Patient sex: M
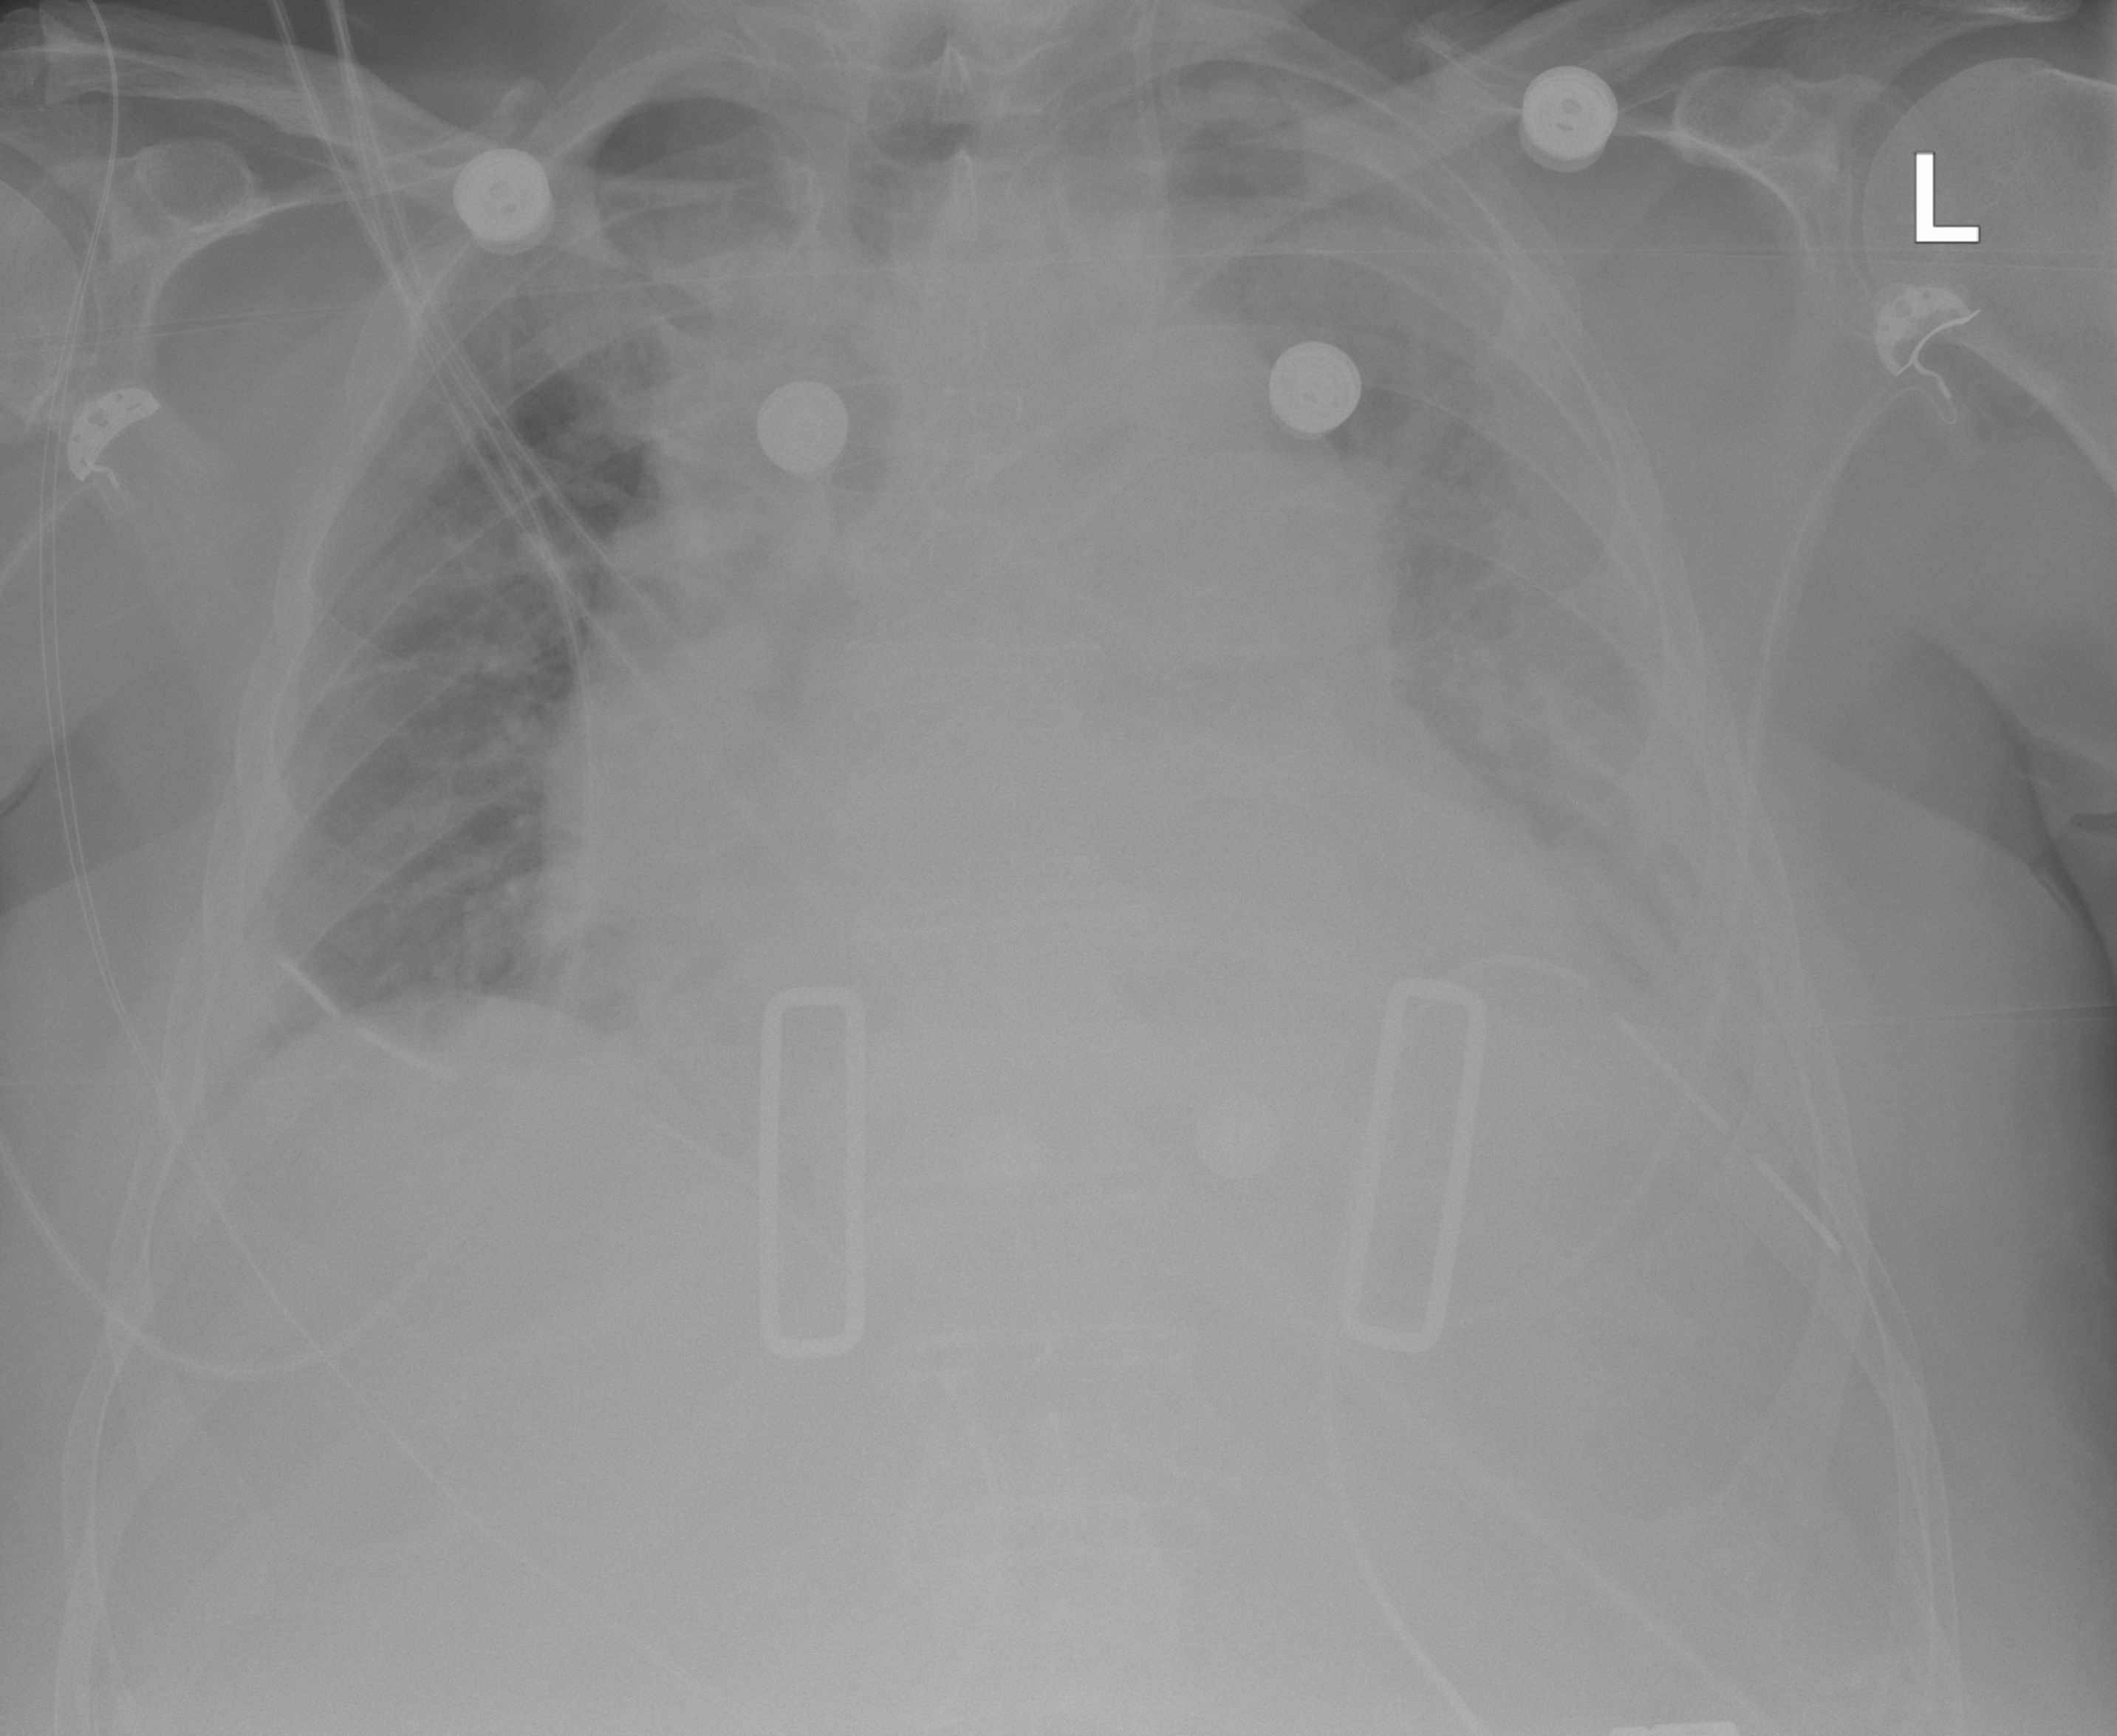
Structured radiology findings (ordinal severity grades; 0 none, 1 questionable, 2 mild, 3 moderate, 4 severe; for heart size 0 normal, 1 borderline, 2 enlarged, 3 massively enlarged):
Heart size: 3
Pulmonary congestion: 0
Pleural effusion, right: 0
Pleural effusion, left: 2
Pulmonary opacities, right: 0
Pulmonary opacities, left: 0
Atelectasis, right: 0
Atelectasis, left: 2